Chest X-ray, PA view. Patient: 16 years old, sex F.
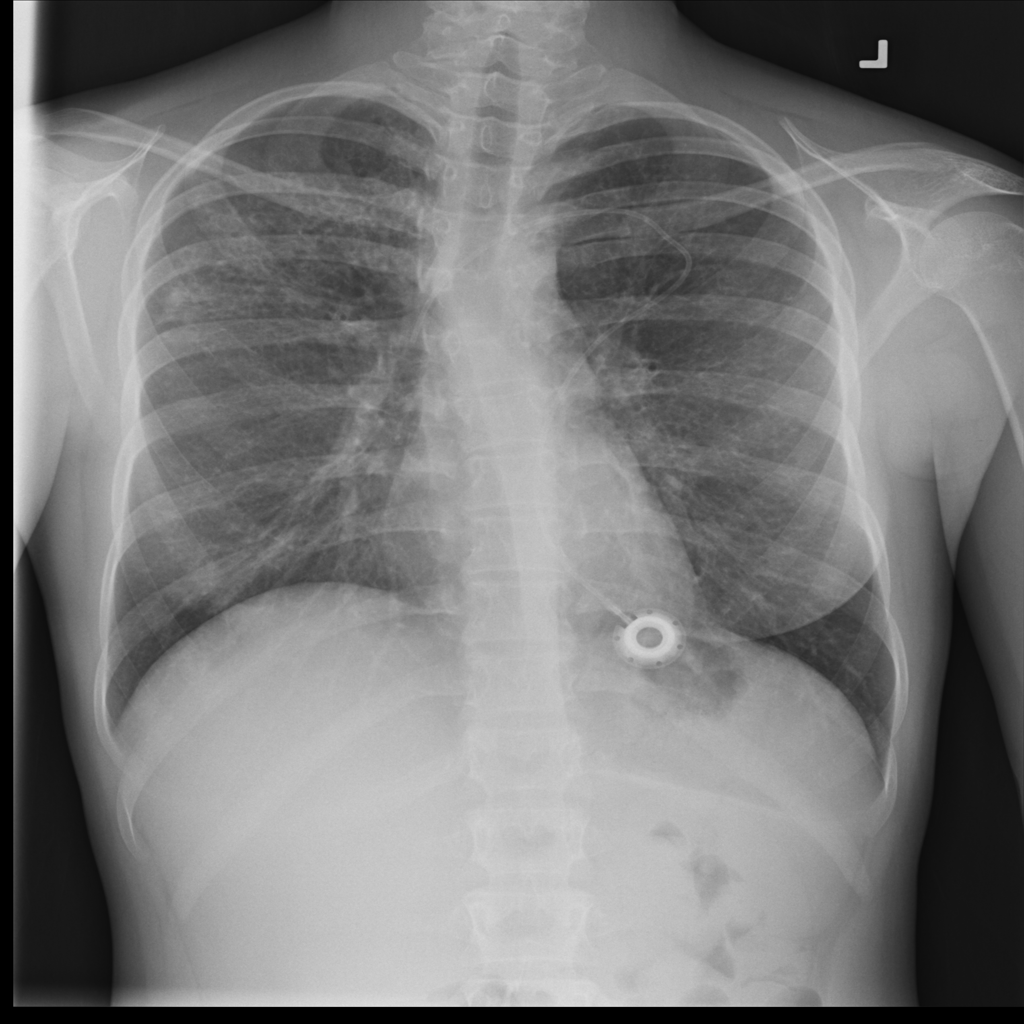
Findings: Fibrosis